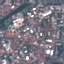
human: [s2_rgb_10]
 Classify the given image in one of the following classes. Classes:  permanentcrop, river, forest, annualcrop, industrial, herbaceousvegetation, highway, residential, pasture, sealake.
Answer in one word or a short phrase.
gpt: Residential